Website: home-depot
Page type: customer-info-address
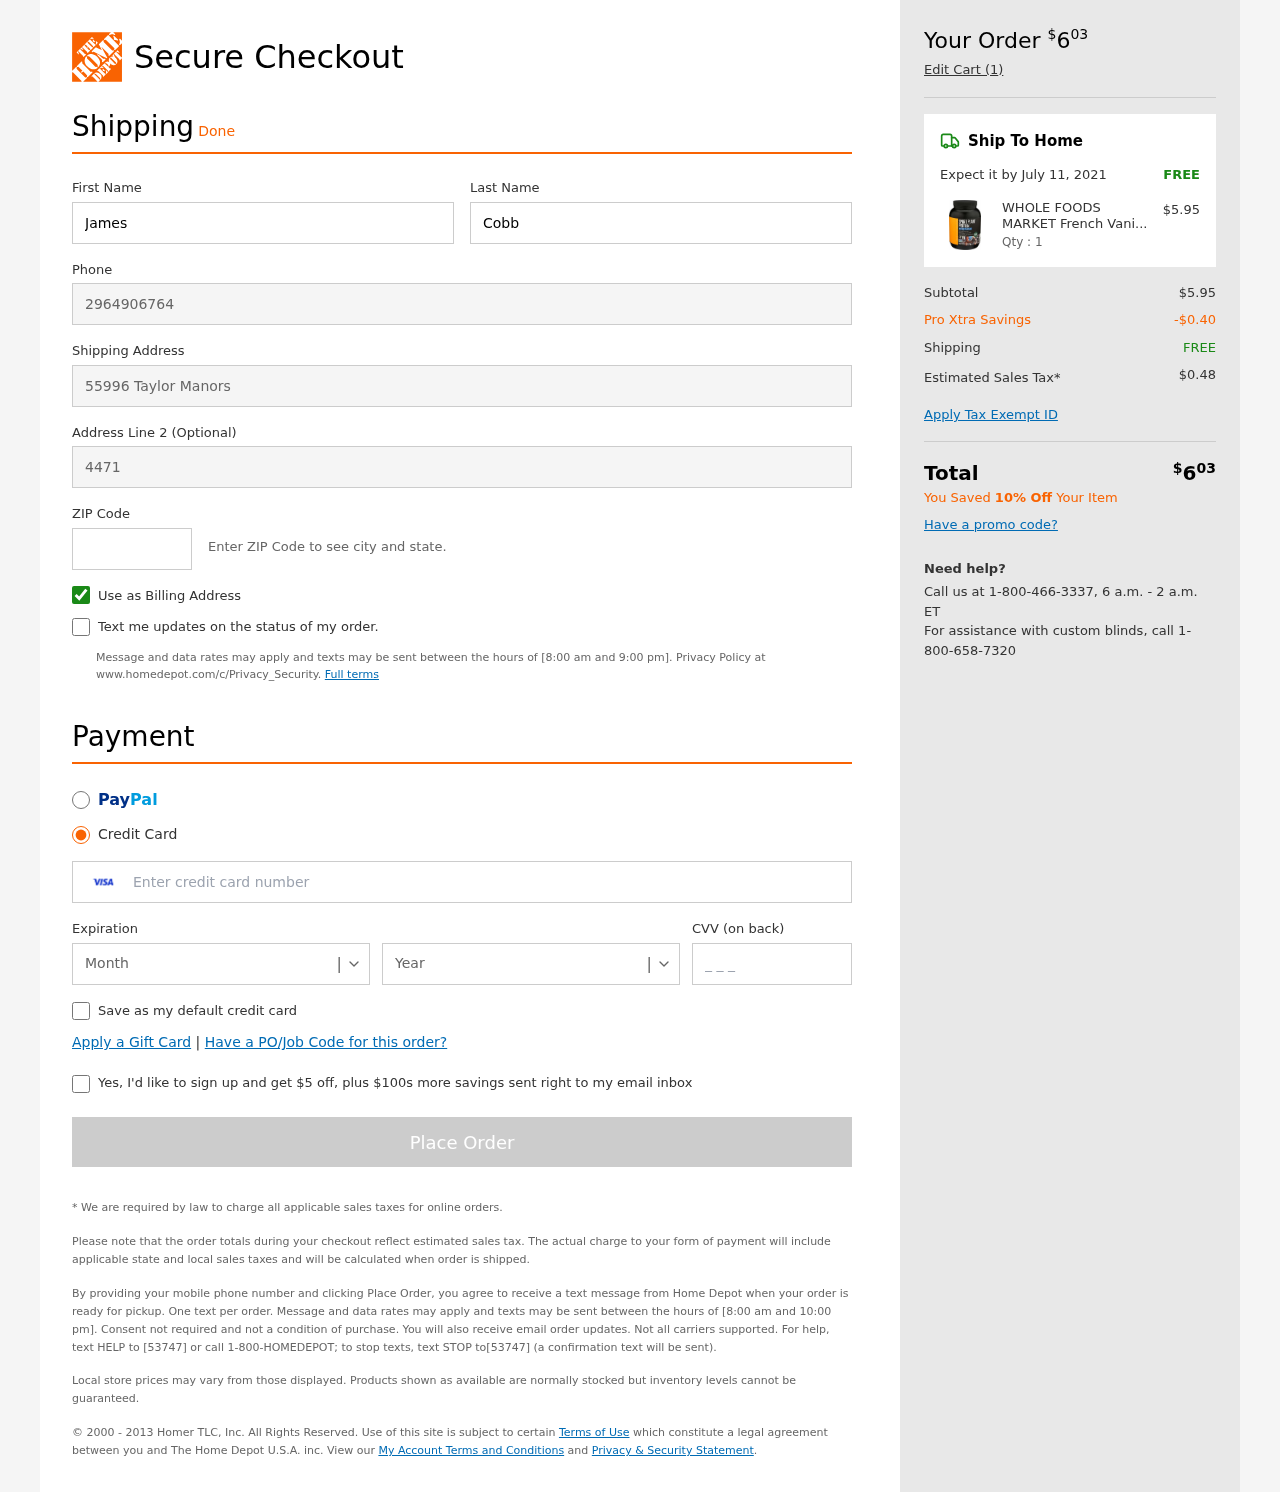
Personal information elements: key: PII_CARD_CVV
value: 704
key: PII_CARD_EXPIRY_MONTH
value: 03
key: PII_CARD_EXPIRY_YEAR
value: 29
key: PII_CARD_NUMBER
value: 4873 8775 8333 6471
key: PII_FIRSTNAME
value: James
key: PII_LASTNAME
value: Cobb
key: PII_PHONE
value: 2964906764
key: PII_POSTCODE
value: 16869
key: PII_STREET
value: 55996 Taylor Manors
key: PII_STREET2
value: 4471 Brittany Underpass
Product elements: key: PRODUCT1_NAME
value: WHOLE FOODS MARKET French Vanilla Plant Protein Shake, 33 OZ
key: PRODUCT1_PRICE
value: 5.95
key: PRODUCT1_QUANTITY
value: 1
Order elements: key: ORDER_TOTAL
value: $603
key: ORDER_NUM_ITEMS
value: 1
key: ORDER_DELIVERY_DATE
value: July 11, 2021
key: ORDER_SHIPPING_COST
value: FREE
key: ORDER_SUBTOTAL
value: $5.95
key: ORDER_DISCOUNT
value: -$0.40
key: ORDER_SHIPPING_COST2
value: FREE
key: ORDER_TAX
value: $0.48
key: ORDER_TOTAL2
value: $603
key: ORDER_SAVINGS_MESSAGE
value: You Saved 10% Off Your Item